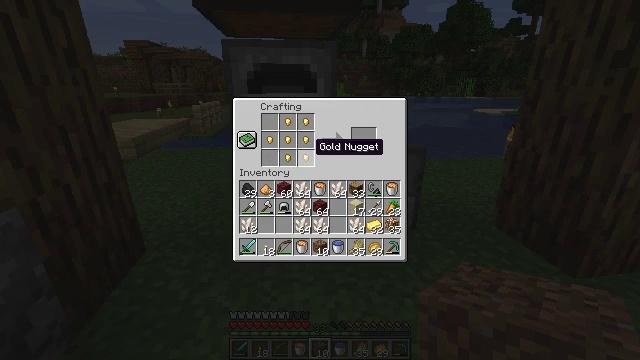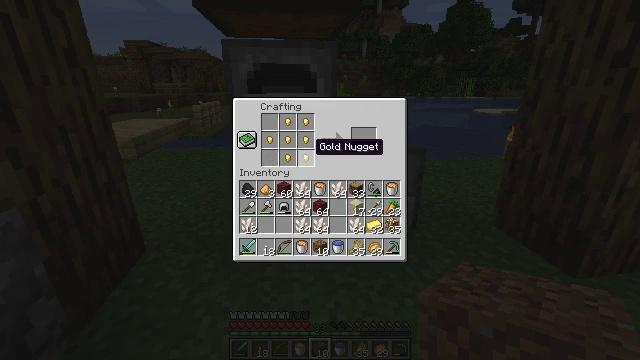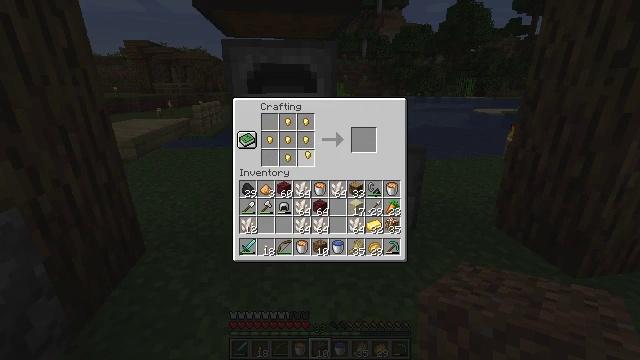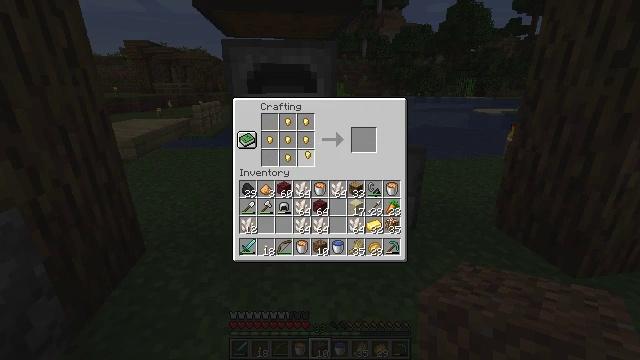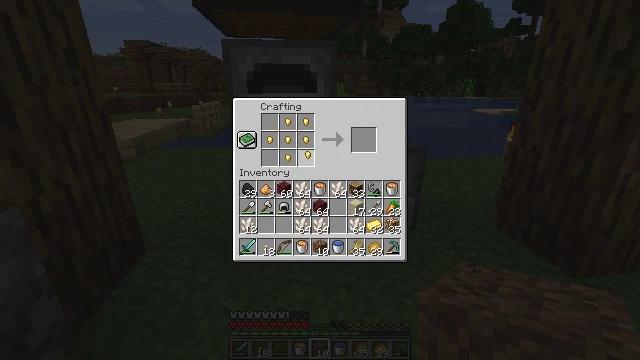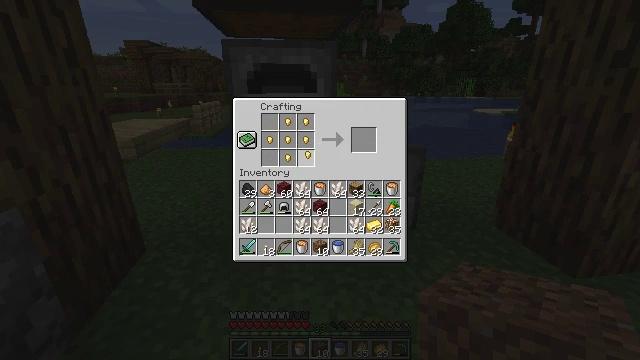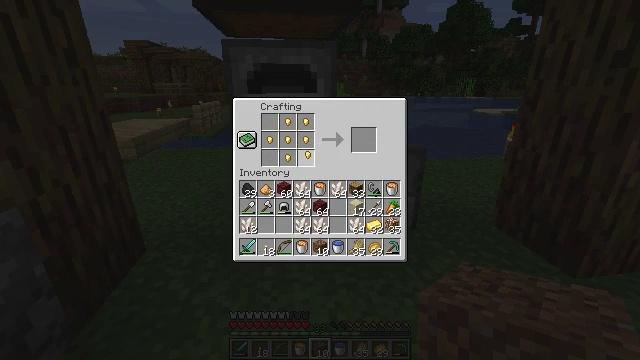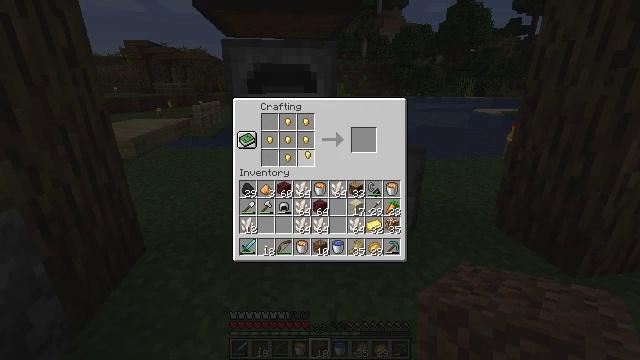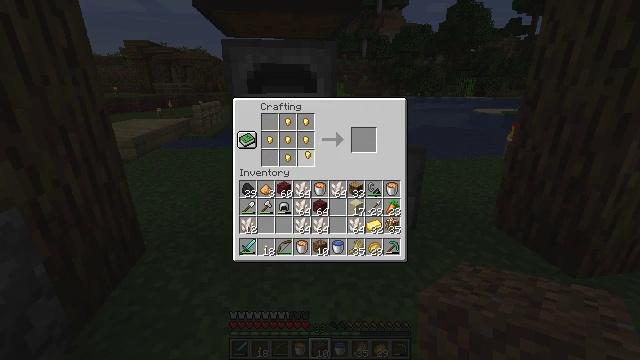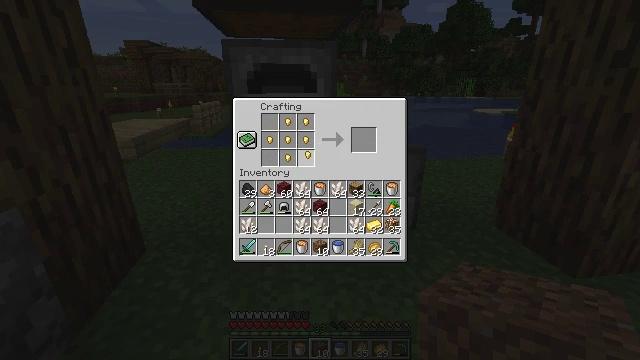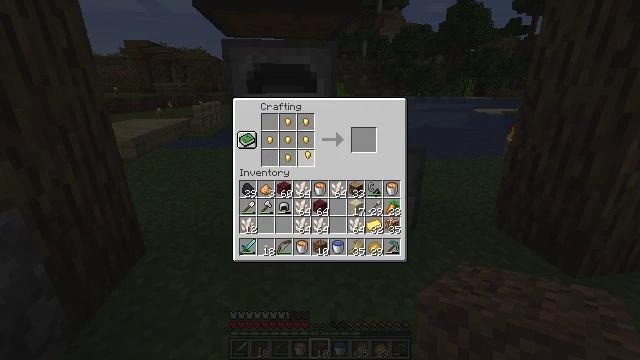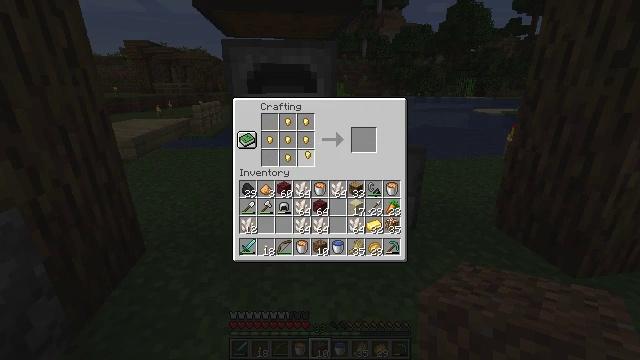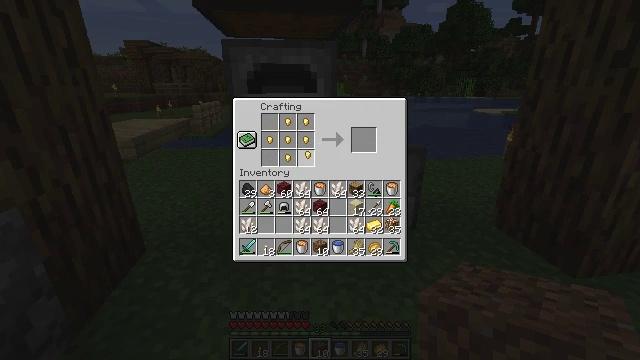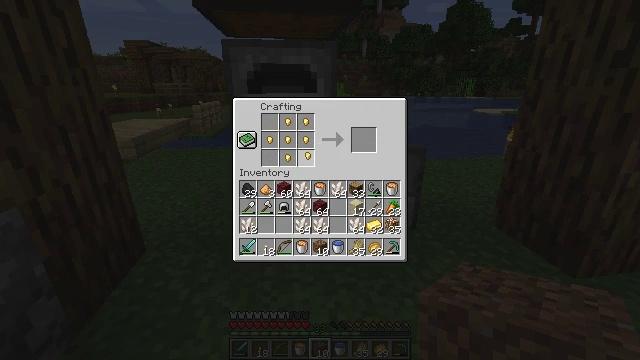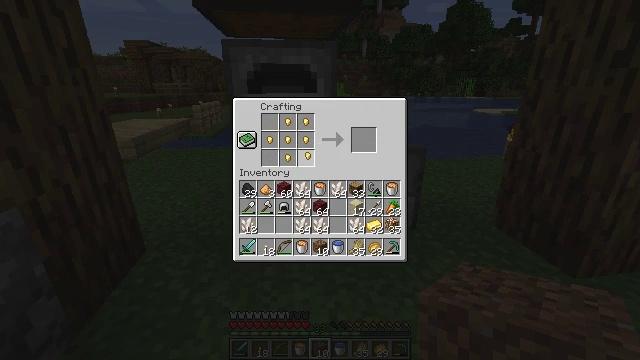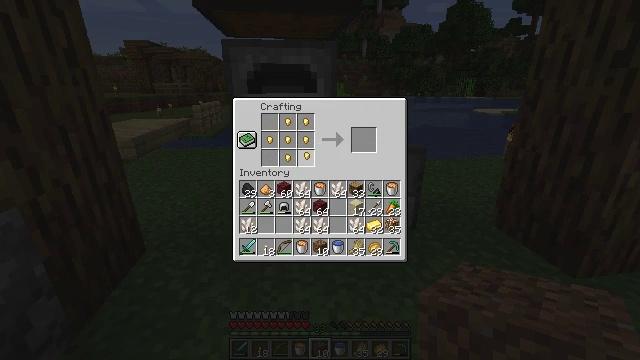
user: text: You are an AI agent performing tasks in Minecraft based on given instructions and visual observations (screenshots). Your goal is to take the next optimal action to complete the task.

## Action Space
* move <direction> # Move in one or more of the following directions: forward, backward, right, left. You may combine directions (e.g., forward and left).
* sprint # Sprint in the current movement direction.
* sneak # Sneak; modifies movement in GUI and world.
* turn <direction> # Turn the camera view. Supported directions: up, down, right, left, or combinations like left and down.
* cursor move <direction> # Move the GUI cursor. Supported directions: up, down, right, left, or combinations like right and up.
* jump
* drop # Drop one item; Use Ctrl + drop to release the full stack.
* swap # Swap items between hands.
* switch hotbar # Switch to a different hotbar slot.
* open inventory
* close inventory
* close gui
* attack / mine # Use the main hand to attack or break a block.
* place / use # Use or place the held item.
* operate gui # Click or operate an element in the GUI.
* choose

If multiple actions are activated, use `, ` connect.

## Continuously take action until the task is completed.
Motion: motion action
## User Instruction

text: Use the crafting table to make a quartz block.
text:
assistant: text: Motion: no_op
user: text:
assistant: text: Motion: operate gui
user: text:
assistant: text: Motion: operate gui
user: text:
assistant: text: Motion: operate gui
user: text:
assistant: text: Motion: operate gui
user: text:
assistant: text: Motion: operate gui
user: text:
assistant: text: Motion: no_op
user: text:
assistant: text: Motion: no_op
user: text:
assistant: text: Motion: no_op
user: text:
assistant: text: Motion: no_op
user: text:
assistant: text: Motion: no_op
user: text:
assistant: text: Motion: no_op
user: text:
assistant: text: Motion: no_op
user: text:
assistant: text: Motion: no_op
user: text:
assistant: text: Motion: no_op
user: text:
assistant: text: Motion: operate gui
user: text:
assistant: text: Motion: operate gui
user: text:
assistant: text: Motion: operate gui
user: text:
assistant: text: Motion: no_op
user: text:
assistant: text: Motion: no_op
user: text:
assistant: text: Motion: sneak
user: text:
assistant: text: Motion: sneak
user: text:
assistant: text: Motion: sneak
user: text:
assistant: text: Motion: sneak
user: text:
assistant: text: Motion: sneak, operate gui
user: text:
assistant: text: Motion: sneak, operate gui
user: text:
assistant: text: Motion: sneak
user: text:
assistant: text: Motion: sneak
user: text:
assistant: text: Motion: sneak
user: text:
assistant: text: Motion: no_op